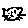
Label: cat